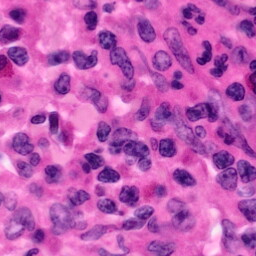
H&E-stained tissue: Pancreatic